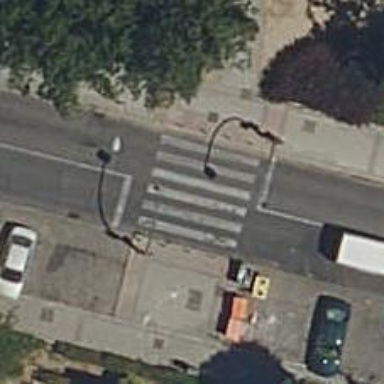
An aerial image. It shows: Road with traffic signals at the crossing.